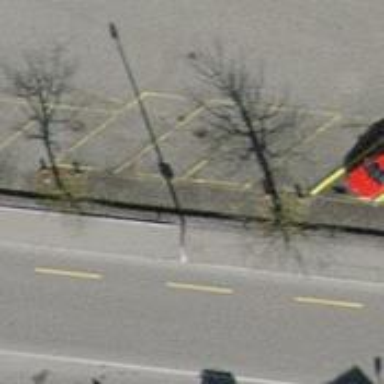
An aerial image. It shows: Car sharing facility.